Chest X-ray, AP view. Patient: 67 years old, sex F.
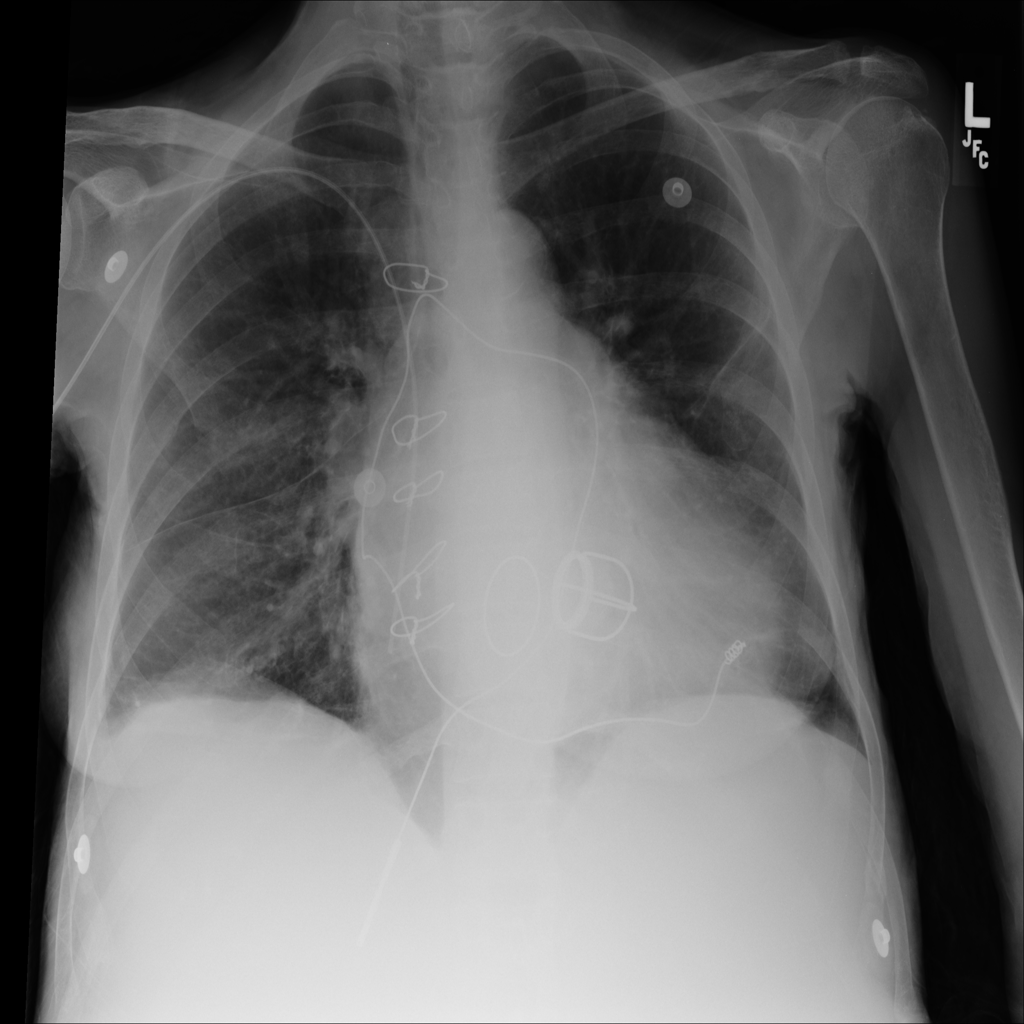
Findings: Atelectasis, Cardiomegaly, Fibrosis